Interaction volume radius: 10 \u00c5
Interaction volume height: 10 \u00c5
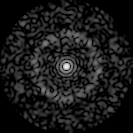
Disorder parameter: 0.8636